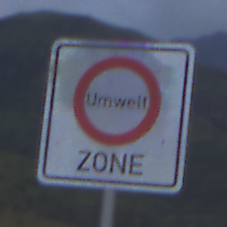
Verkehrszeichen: BeginnUmweltzone
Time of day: SunriseSunset
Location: Outdoor (Nature)
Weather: PartlyCloudy
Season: NotSpecified
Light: Natural